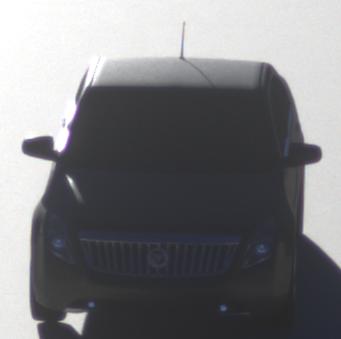
Make: Mercury
Model: Milan
Detailed model: -
Model produced from: 2009
Model produced until: 2010
Doors: 4
Color: gray
Road condition: dry road
Daytime: sunrise or sunset
Contrast: high contrast